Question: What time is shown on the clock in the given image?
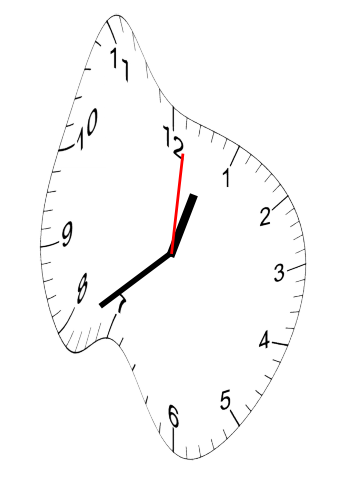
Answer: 12:39:01